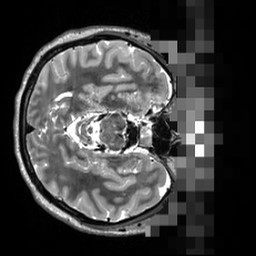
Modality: T2w
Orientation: axial
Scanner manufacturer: siemens
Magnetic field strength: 3 T
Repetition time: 3.2 s
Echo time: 0.564 s